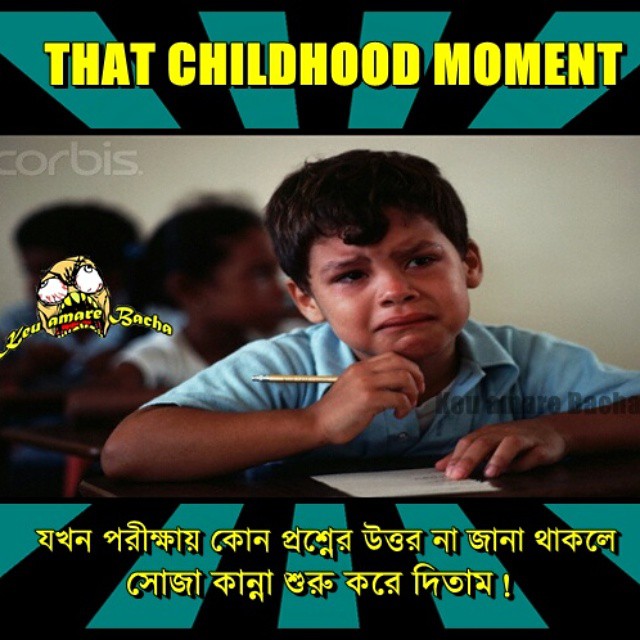
Caption: THAT CHILDHOOD MOMENT  যখন পরীক্ষায় কোন প্রশ্নের উওর না জানা থাকলে সোজা কান্না শুরু করে দিতাম !
Label: non-hate